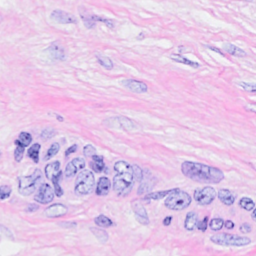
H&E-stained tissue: Breast